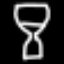
Label: hourglass